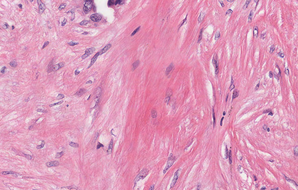
Tumor epithelial tissue: no
Tumor-associated stroma tissue: yes
Normal tissue: no